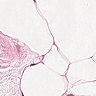
Metastatic tissue present: no